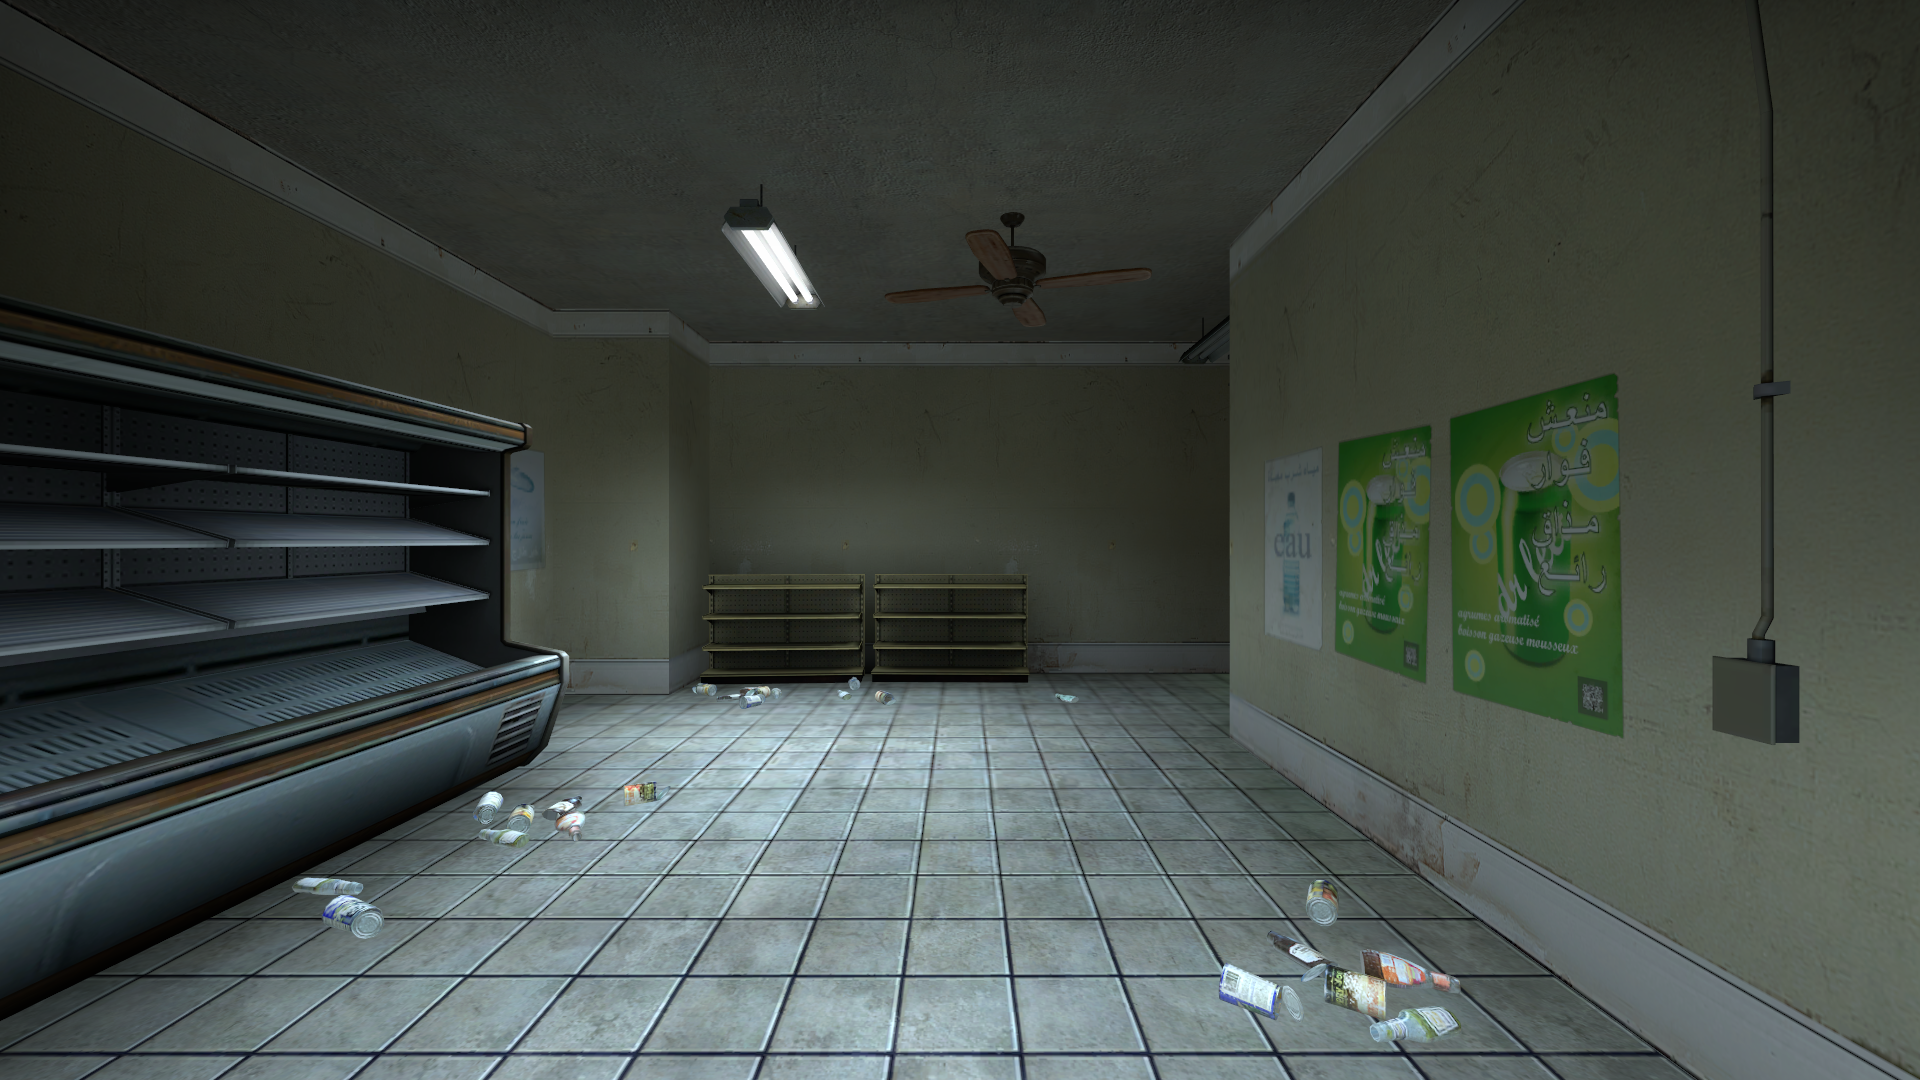
Map: de_mirage